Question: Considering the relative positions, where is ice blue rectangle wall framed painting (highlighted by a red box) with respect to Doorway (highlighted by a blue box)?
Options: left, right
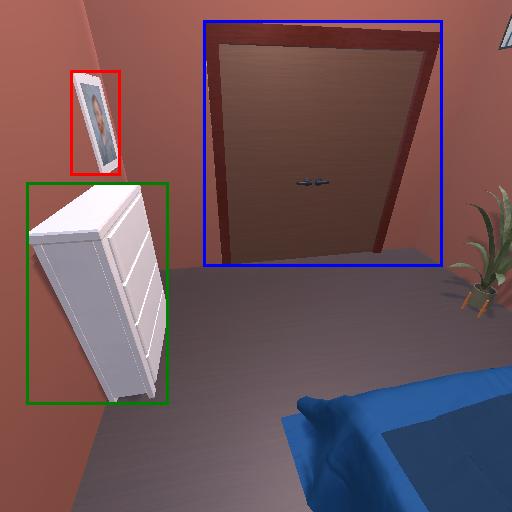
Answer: left